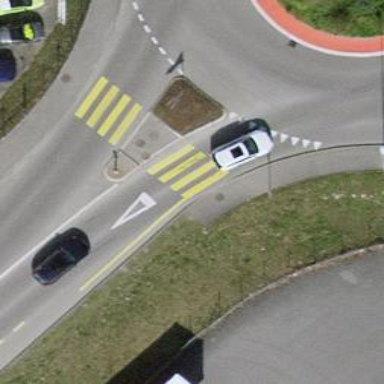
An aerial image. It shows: Uncontrolled zebra crossing on the road.